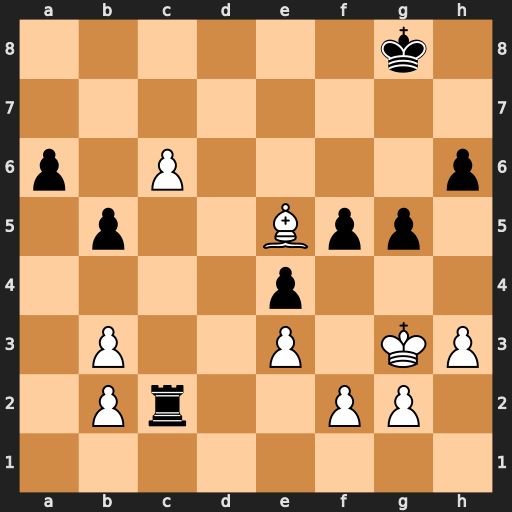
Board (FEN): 6k1/8/p1P4p/1p2Bpp1/4p3/1P2P1KP/1Pr2PP1/8
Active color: w
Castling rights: -
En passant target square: -
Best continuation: Bc3 b4 c7 bxc3 c8=Q+